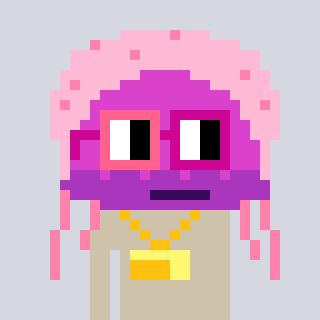
a pixel art character with square pink and red glasses, a jellyfish-shaped head and a bege-colored body on a cool background